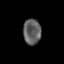
Tissue: lung
Cell type: Epithelial cells
Senescence score: 0.2433
Nuclear area (px): 447
Mean DAPI intensity: 94.371